Question: I'm currently working on a packet sniffer/analyzer for a school project, and I'm having trouble extracting the DNS flags from the DNS header.
A DNS header looks like this :

The DNS header struct looks like this :
'''
struct dnshdr {
uint16_t xid;
uint16_t flags;
uint16_t qdcount;
uint16_t ancount;
uint16_t nscount;
uint16_t arcount;
};
'''
How can I extract the individual flags from the uint16_t ?
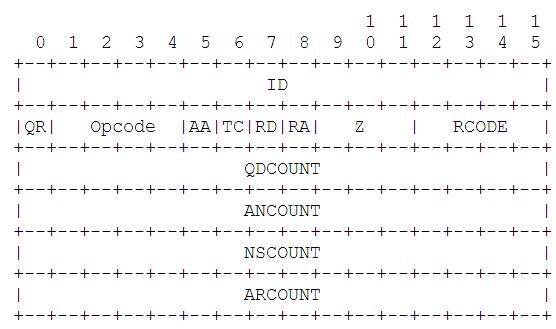
Answer: you can either define a structure with bitfields, which always sounds the cleanest way on paper but turns out to be a nightmare of implementation-defined features and almost completely unportable, or you do it the simple way with masks and shifts - macros are the common implementation:
'''
#define QR(f) (f & 0x0001)
#define OPCODE(f) ((f & 0x001E) >> 1)
#define AA(f) ((f & 0x0020) >> 5)
...etc
'''
This is of course assuming any necessary endianness correction has been done already (so the two bytes of the 'uint16_t' are in the correct order to be interpreted this way)
Afterthought: the one-bit flags don't really need to be shifted either - once they're masked they're going to be zero or non-zero, which is enough for testing them in C.